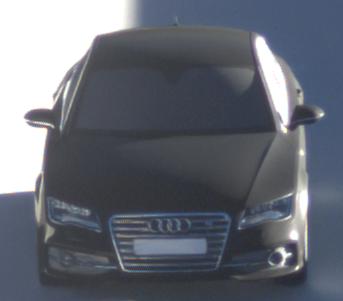
Make: Audi
Model: S7 Sportback cod
Detailed model: S7 (4G) Sportback
Model produced from: 2012/06
Model produced until: 2014/05
Doors: 5
Color: black
Road condition: dry road
Daytime: sunrise or sunset
Contrast: high contrast